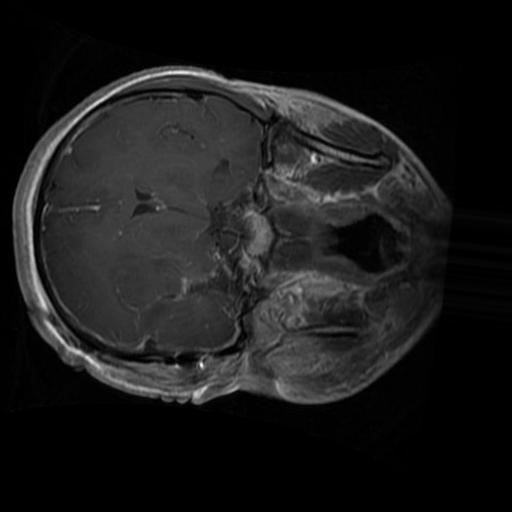
Label: brain_glioma